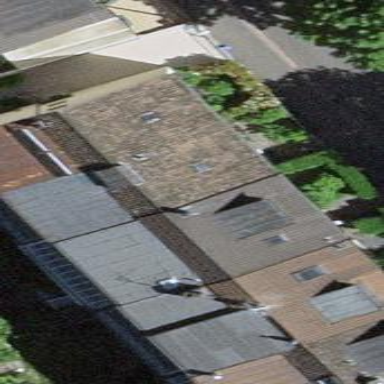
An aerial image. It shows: Terrace building.